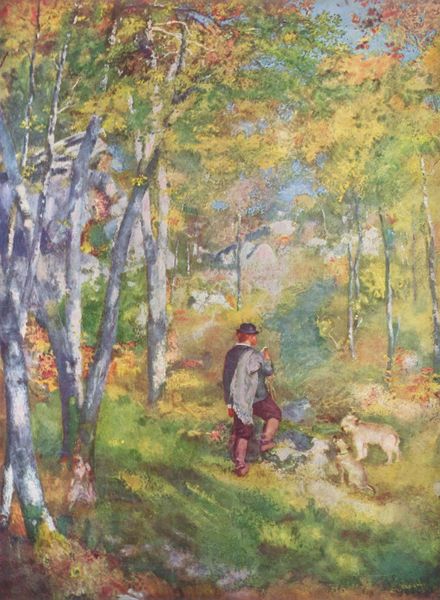
Titel: Junger Mann im Wald von Fontainebleau
Künstler: Pierre Auguste Renoir
Standort: Sao Paulo
Institution: Museu de Arte Moderna de Sao Paulo
Schlagwörter: baum, blau, blätter, gemälde, himmel, laub, mann, schatten, umhang, wasser, weiß, wolken, aquarell, bäume, gelb, grün, impressionismus, landschaft, ocker, stadt, braun, bunt, grau, hell, hut, hüte, licht, schwarz, vordergrund, zeichnung, gebäude, gras, haus, hund, hunde, rot, tier, tiere, tuch, weg, wiese, beige, malerei, jacke, mensch, bild, öl, ast, bach, baumstamm, birke, birken, gräser, häuser, morgen, natur, stamm, gehen, pfad, sonne, haare, mantel, schulter, wald, sack, beine, bewegen, ruhen, laufen, mittag, sonnenlicht, dorf, allee, herbst, idylle, pause, rast, stämme, junge, frühling, bauer, impression, rothaarig, strümpfe, landschadt, spaziergang, wandern, idyll, lichtung, rückenfigur, stiefel, jagd, tracht, unterholz, jäger, birkenwald, laubwald, wanderer, kapelle, wäldchen, jagdhunde, kniebundhose, reflex, waldlandschaft, schafe, hirte, schäfer, birkenhain, steigen, ahus, förster, äaste